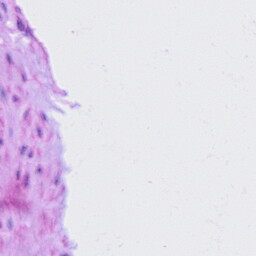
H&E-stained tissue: Cervix